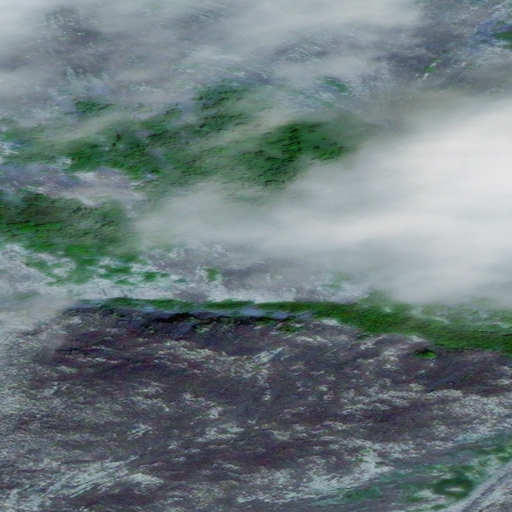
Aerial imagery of mountains in Alaska named Bitzshtini Mountains containing only unknown